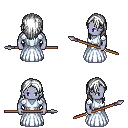
a pixel art fantasy rpg character, male body template, dark elf, purple skin, underdress, red pants, white long hairstyle, spear, four views (front, back, left, right), 2x2 character sprite sheet, small pixel art, hard edges, no anti-aliasing